Field crop: maize
Growth stage: 2
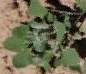
Species: chenopodium